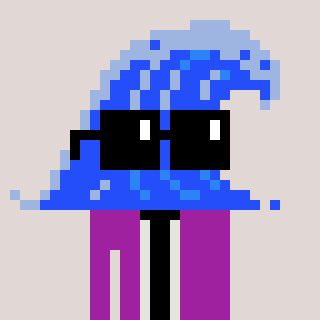
a pixel art character with square black sunglasses, a wave-shaped head and a magenta-colored body on a warm background